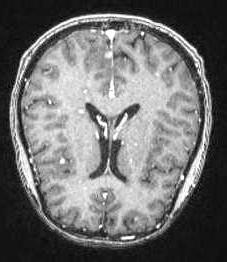
Label: notumor